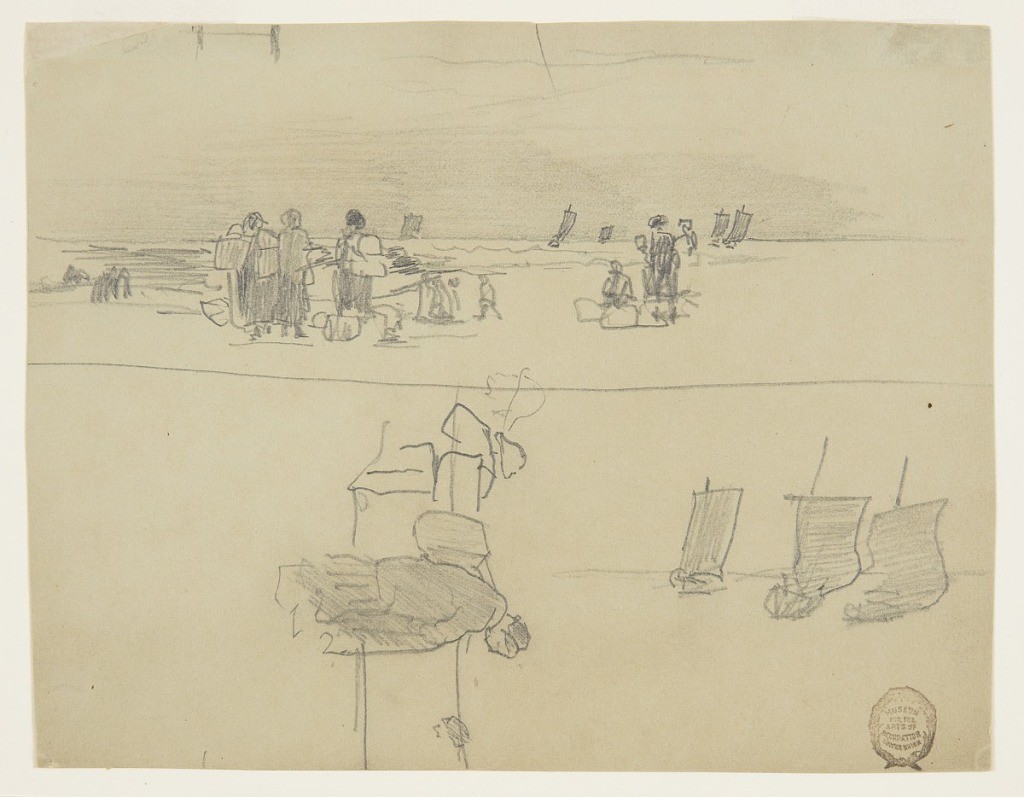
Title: Beach Scene with Women Carrying Baskets, Cullercoats, England
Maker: Winslow Homer, American, 1836–1910
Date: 1881–82
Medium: Graphite on gray-green paper
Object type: Drawing
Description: Horizontal view of a beach with women carrying baskets, awaiting the return of a fishing fleet, shown standing in toward shore across upper portion of sheet, and sketches of three boats and a woman with a basket across lower portion of sheet.